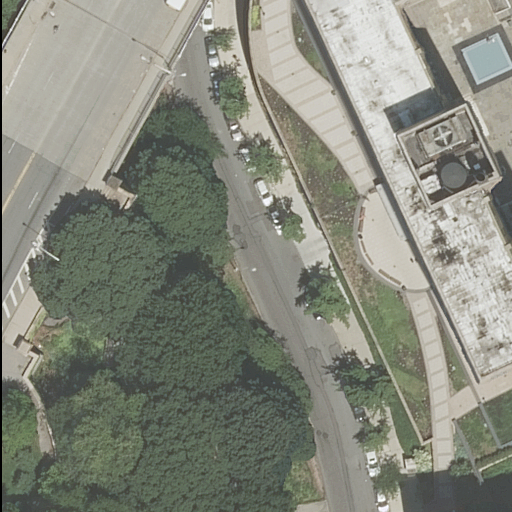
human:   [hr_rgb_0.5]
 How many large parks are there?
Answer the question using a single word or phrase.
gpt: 0

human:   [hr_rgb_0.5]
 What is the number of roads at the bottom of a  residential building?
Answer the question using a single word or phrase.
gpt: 4

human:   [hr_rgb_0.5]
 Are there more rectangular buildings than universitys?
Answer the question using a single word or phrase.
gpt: yes

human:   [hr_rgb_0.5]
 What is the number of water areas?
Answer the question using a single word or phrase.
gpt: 0

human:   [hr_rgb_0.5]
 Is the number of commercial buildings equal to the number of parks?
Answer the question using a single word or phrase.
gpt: no

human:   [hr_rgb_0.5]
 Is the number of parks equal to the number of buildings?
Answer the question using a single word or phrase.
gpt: no

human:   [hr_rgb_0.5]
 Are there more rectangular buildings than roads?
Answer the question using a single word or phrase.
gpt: no

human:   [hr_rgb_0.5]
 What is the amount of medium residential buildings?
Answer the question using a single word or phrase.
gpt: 1

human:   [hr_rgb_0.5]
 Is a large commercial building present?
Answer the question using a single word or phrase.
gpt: no

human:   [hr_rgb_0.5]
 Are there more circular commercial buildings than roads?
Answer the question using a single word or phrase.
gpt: no

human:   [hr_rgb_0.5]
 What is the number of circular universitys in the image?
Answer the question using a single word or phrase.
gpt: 0

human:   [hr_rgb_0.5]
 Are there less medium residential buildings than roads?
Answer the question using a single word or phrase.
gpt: yes

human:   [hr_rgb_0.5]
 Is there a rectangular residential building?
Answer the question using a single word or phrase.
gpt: yes

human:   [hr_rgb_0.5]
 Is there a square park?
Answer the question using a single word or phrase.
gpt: no

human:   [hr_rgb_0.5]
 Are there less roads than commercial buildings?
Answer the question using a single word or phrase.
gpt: no

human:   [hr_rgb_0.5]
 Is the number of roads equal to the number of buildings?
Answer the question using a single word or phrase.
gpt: no

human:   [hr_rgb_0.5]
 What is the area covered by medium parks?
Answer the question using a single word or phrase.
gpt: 0m2

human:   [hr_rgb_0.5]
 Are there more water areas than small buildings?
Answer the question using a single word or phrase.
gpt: no

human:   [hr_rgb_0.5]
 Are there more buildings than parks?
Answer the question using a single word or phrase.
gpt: yes

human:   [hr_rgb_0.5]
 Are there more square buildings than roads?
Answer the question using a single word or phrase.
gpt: no

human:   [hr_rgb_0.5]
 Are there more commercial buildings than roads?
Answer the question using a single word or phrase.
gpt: no

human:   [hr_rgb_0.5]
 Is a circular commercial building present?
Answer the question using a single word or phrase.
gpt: no

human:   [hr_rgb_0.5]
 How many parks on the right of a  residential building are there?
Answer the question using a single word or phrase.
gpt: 0

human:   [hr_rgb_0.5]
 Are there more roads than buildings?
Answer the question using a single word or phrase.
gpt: yes

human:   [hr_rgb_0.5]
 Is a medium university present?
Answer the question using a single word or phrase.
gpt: no

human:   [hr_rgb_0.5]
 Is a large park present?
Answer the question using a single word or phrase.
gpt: no

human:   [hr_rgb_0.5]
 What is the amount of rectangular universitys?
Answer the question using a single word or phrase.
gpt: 1

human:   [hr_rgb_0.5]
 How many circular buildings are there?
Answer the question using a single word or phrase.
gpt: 0

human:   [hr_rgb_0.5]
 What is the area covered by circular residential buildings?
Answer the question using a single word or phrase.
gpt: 0m2

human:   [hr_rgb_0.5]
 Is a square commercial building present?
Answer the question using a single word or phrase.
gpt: no

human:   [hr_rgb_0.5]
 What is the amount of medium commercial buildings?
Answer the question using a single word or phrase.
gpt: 0

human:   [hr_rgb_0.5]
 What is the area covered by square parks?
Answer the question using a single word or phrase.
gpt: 0m2

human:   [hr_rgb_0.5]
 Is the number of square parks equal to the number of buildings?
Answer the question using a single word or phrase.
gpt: no

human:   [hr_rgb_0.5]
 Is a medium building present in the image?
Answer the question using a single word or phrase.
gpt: yes

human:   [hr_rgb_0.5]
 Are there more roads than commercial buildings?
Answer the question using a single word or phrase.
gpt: yes

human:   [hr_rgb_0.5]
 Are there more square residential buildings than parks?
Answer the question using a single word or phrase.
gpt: no